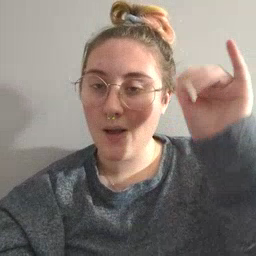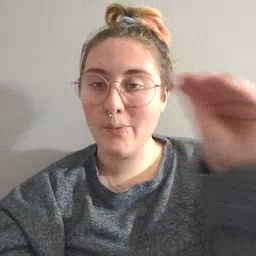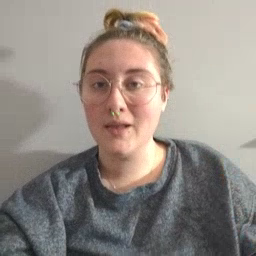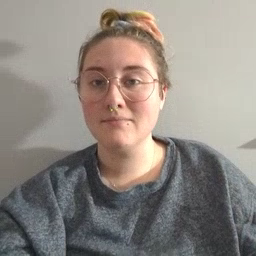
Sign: cowboy